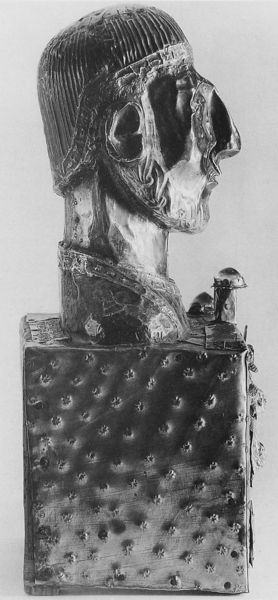
Titel: Büsten - Reliquiar des hl. Petrus
Institution: Sion, Musées Cantonaux de Valère
Schlagwörter: kopf, mann, weiß, frisur, haar, holz, licht, mund, nase, ohr, profil, schwarz, bart, augen, haupt, hals, gold, haare, kinn, lippe, lippen, ohren, schulter, skulptur, abstrakt, büste, metall, bronze, foto, zinn, hakennase, helm, ritter, rüstung, romanik, heiliger, fotographie, quadrat, unförmig, cäsar, pickel, beschlagen, reliquiar, zinken, l, ck, grosse nase, kopfreliquiar, diese nase!, grosser zinken, spock, vulkanier